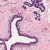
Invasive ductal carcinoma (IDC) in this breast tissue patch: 0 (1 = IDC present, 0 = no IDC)